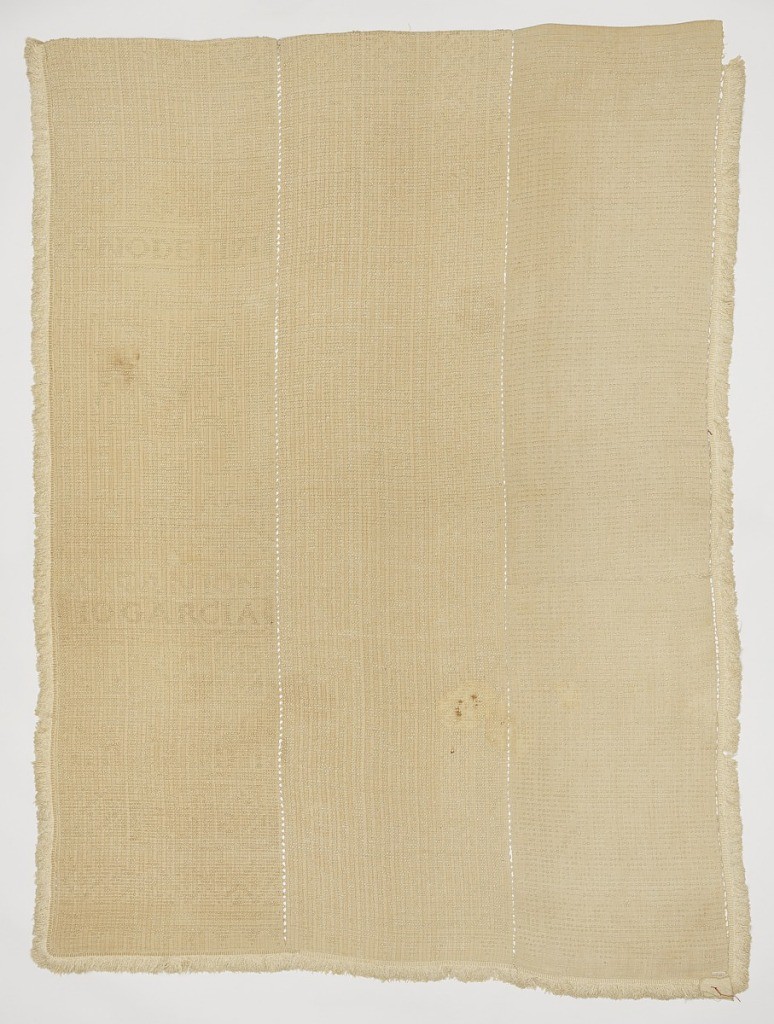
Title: Bedcover
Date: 1791
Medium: linen Technique: weft looping
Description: Three pieces of unbleached linen cloth decorated with weft looping and joined loosely on the long sides. Heavy pattern wefts looped on surface to form stylized animals and flowers in square framework. Left piece has inscriptions above and below large panel with vase and flowers: "Año de 1791. Soi (?) Antonio Garcia." Linen fringe on three sides.